Question: My state configuration js
Now, my URL look like this
<URL>
I want to remove index.html and (!) from my URL. Like as following image
<URL>
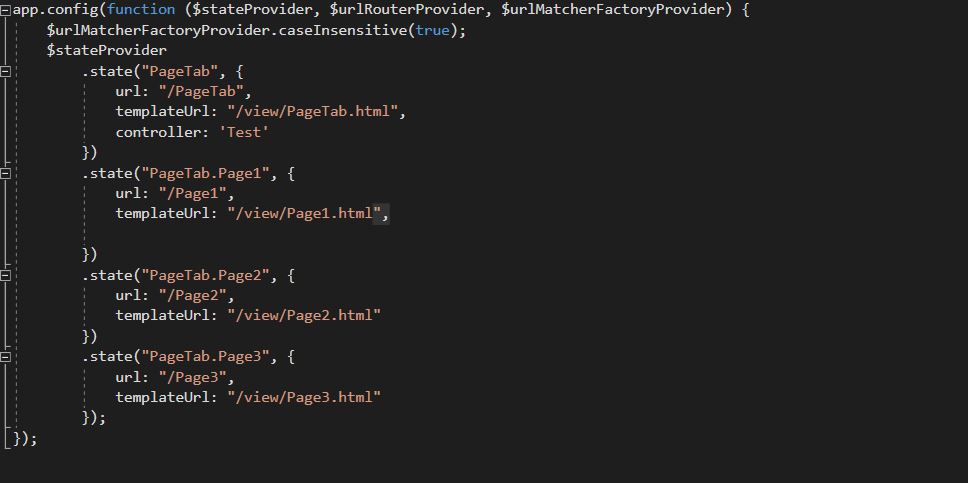
Answer: Consult the documentation for '$location' methods 'html5Mode' and 'hashPrefix': <URL>
'''
$location.hashPrefix('');
'''